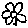
Label: flower